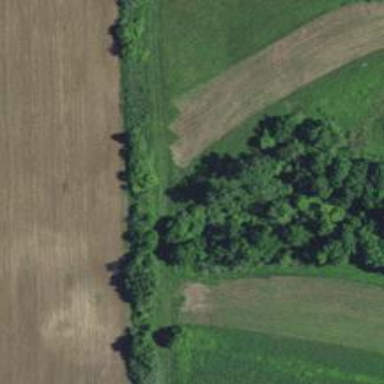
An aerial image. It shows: Row of trees in natural setting.